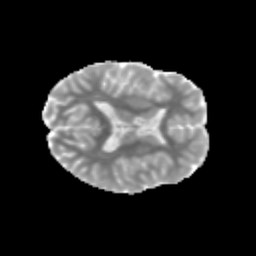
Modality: MD
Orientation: axial
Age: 11
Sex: male
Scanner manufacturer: siemens
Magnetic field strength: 3 T
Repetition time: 3.8 s
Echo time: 0.07 s